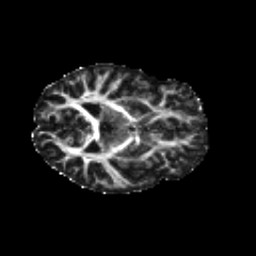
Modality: FA
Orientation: axial
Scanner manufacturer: siemens
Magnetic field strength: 3 T
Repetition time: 4.16 s
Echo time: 0.0806 s